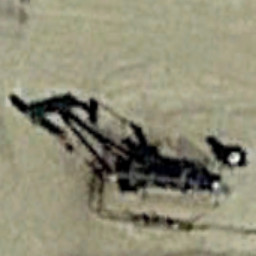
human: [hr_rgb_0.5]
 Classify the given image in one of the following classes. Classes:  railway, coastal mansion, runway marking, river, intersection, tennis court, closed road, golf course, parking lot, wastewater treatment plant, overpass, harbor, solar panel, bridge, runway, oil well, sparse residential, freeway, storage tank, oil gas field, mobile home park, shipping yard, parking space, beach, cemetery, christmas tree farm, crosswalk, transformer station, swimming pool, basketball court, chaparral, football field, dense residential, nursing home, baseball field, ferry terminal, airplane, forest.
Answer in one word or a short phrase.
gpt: oil well